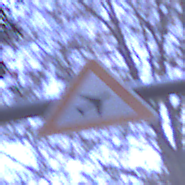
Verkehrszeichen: FlugbetriebLinks
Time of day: Night
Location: Outdoor (Suburban)
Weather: PartlyCloudy
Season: NotSpecified
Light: Artificial